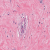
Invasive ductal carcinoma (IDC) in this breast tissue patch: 0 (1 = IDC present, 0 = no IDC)